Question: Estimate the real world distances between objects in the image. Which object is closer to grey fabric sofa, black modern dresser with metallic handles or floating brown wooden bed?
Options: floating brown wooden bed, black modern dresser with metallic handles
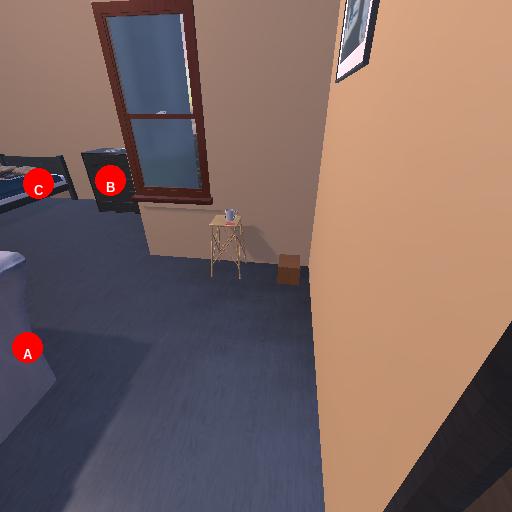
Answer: floating brown wooden bed